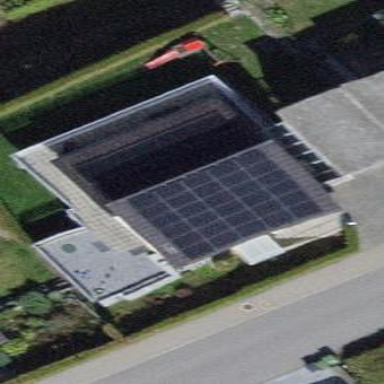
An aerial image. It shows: Solar power generator.